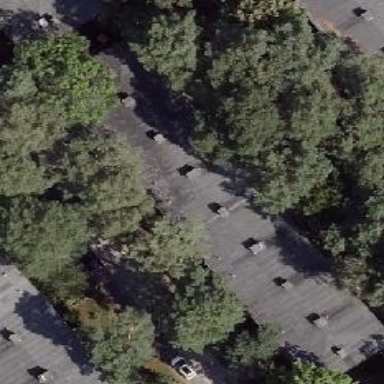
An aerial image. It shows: Apartment building with flat roof.